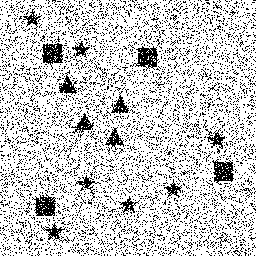
Squares: 4
Triangles: 4
Stars: 7
Total shapes: 15